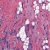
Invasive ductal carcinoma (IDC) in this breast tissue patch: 1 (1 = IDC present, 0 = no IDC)